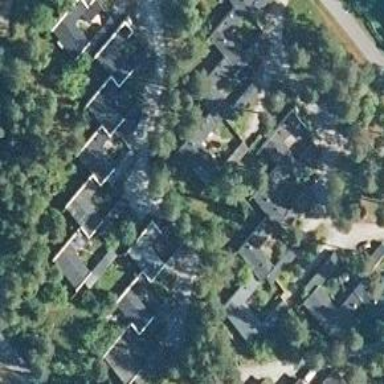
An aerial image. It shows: Living street.